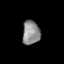
Tissue: prostate
Cell type: T cells
Senescence score: 0.3226
Nuclear area (px): 418
Mean DAPI intensity: 137.988